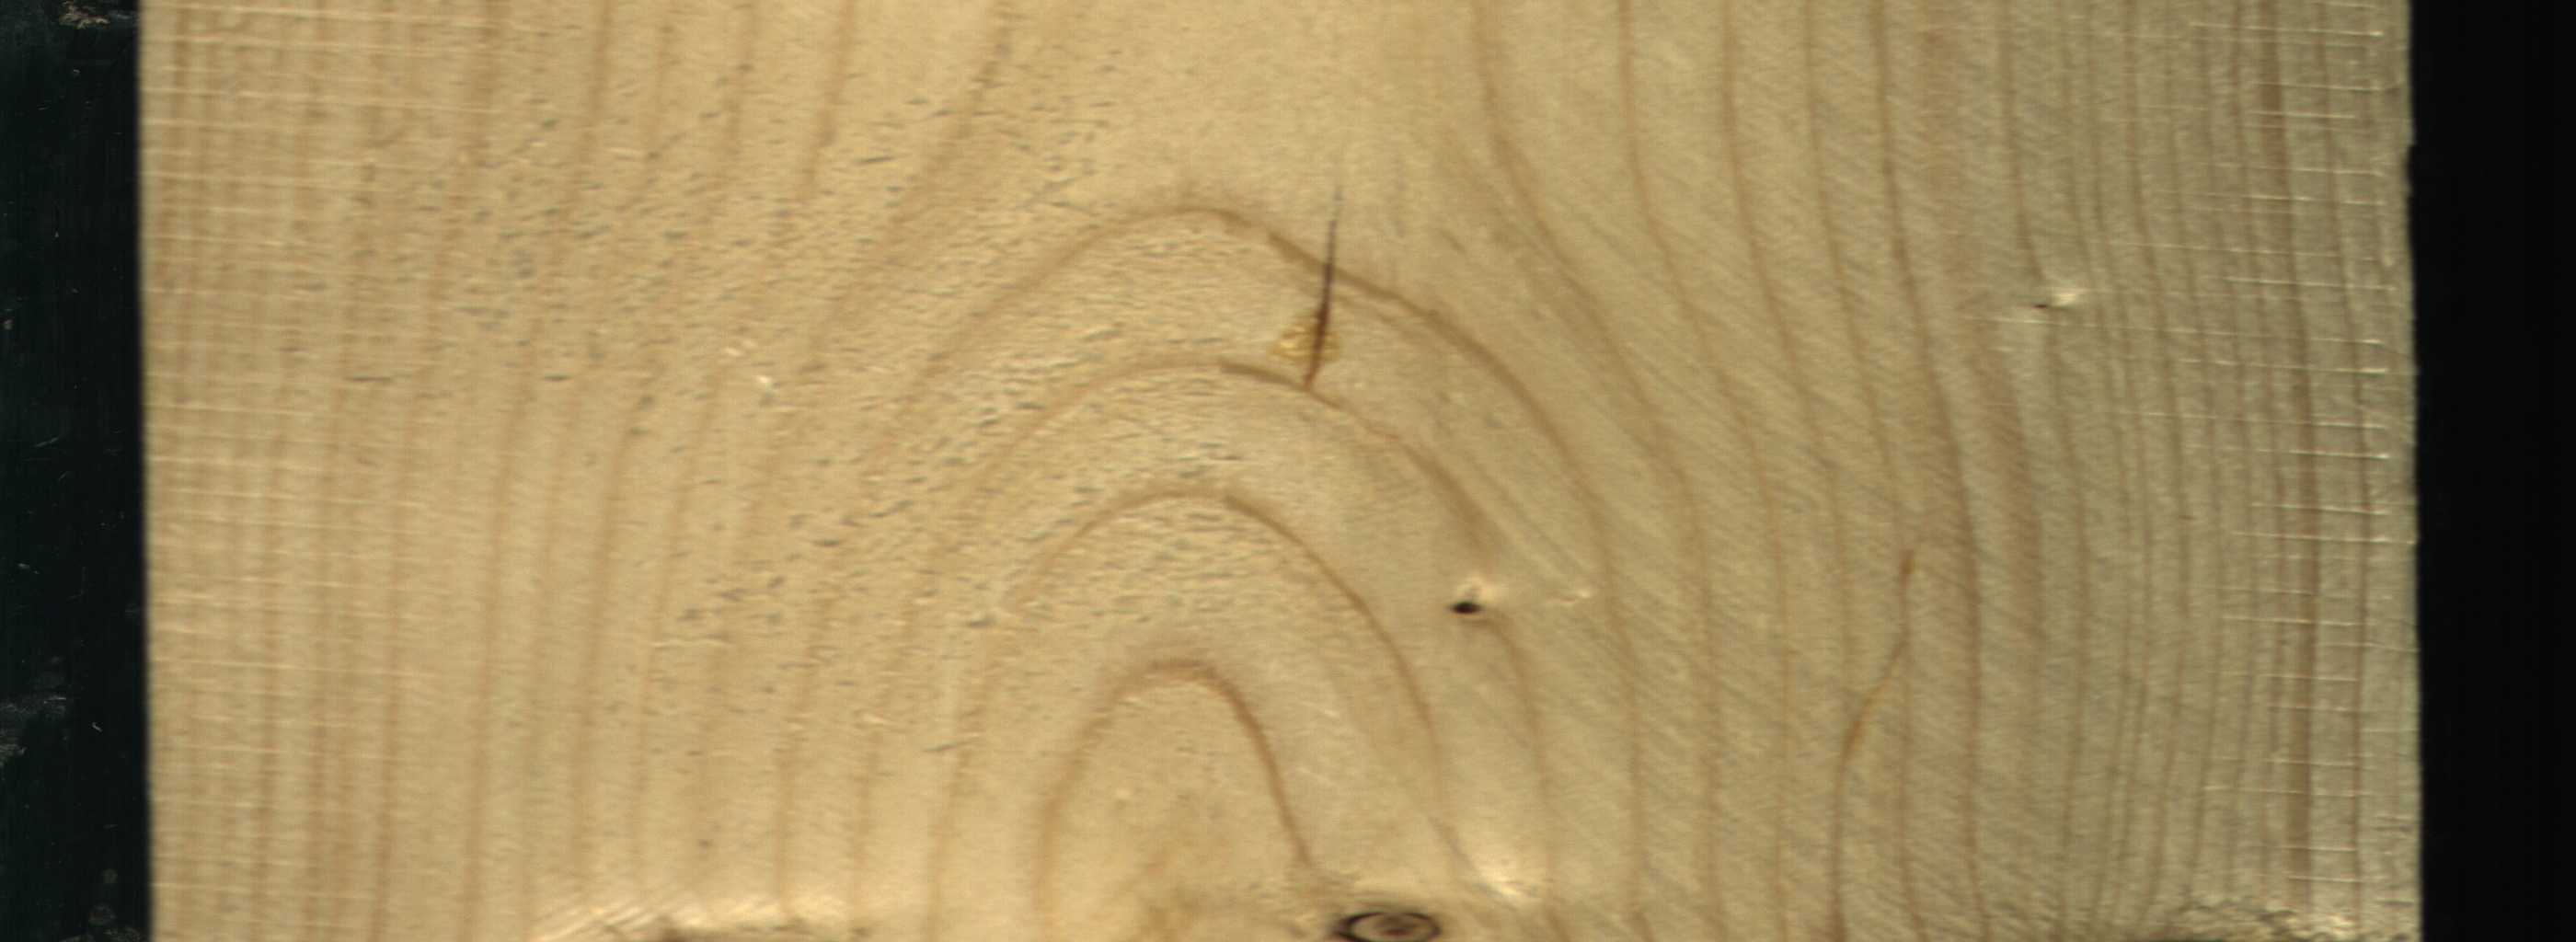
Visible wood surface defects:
resin
Dead_Knot
Dead_Knot